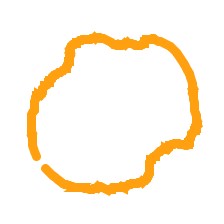
Shape: circle